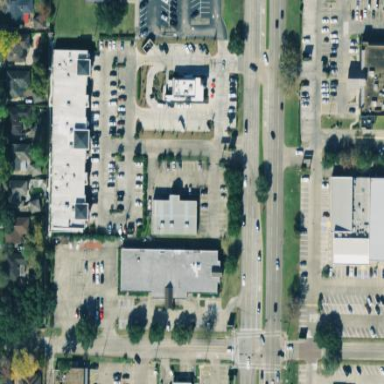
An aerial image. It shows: Retail area.